Question: I've got a List with image url's and I only want to display the one's that are not null. But i've tried many things and nothing seems to work.
This is the HTML code:
'''
<ul class="first">
<div th:each="image : ${car.getImageUrl()}">
<li class="col-lg-4 col-md-4 col-sm-4 col-xs-4">
<a th:href="$" class="pop" data-id="$">
<img class="img-responsive thumbnailsmaller" th:src="$"/>
</a>
</li>
</div>
</ul>
'''
And this is the output:

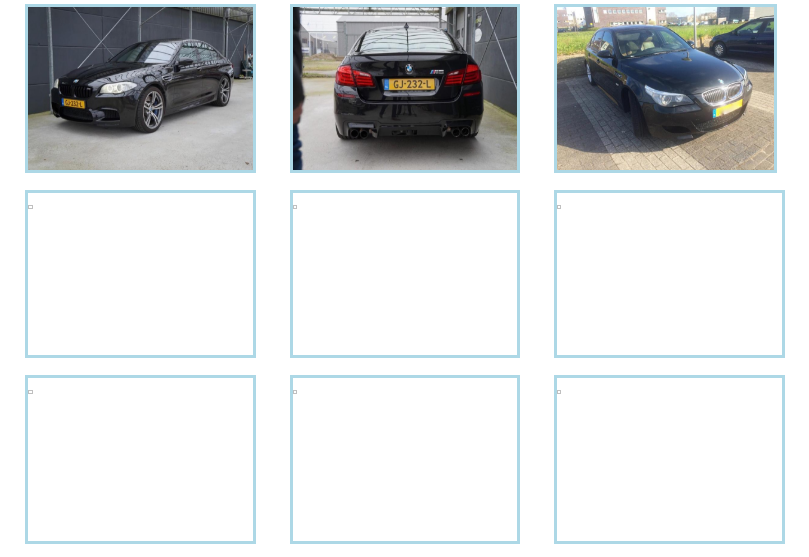
Answer: You can try 'th:if' like this:
'''
<ul class="first">
<div th:each="image : ${car.getImageUrl()}" th:if="${!#strings.isEmpty(image)}">
<li class="col-lg-4 col-md-4 col-sm-4 col-xs-4">
<a th:href="$" class="pop" data-id="$">
<img class="img-responsive thumbnailsmaller" th:src="$"/>
</a>
</li>
</div>
</ul>
'''
Also, make sure your image urls are valid, test them with chrome developer tools and see if there is no url for those images, because your urls may also be broken because of a reason.